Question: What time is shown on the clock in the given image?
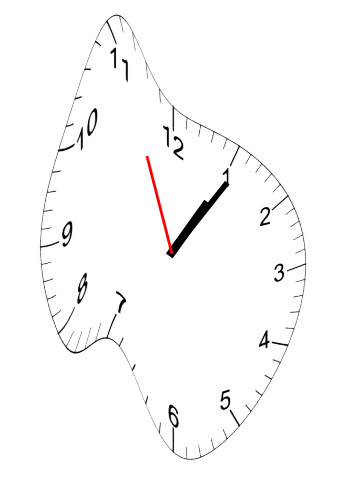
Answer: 01:05:56